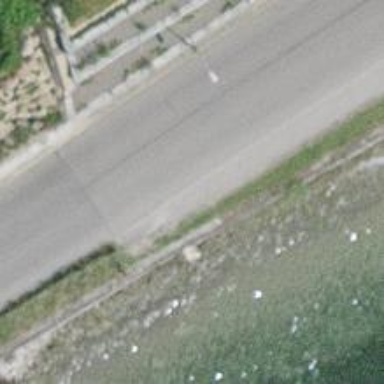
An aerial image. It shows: Kerb serving as barrier.